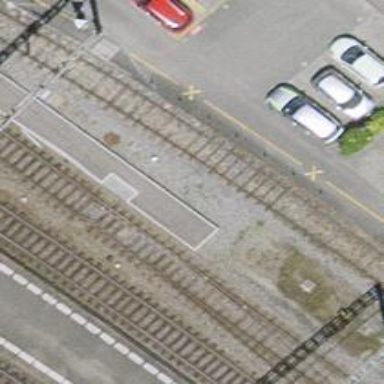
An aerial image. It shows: Railway switch.